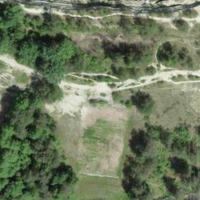
EUNIS habitat code: 45
Species observed at this site:
Stratiomys chamaeleon